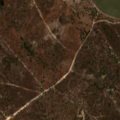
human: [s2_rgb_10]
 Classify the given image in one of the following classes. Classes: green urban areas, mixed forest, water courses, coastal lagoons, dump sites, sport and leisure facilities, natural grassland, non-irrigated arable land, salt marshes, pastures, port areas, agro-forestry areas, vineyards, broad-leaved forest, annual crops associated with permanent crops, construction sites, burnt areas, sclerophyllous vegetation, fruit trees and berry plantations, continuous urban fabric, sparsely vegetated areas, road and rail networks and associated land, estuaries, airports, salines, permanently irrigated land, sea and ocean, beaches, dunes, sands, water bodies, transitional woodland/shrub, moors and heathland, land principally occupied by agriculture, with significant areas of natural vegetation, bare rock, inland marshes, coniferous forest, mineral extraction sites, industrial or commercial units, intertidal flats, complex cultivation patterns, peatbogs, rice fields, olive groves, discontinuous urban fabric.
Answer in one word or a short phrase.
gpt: permanently irrigated land, mixed forest